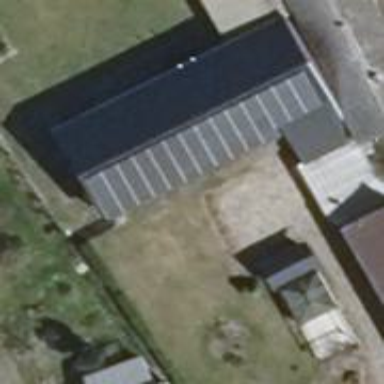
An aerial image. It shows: Solar photovoltaic panel generating electricity through small installation.